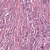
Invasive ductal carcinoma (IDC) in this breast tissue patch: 1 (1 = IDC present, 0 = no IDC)